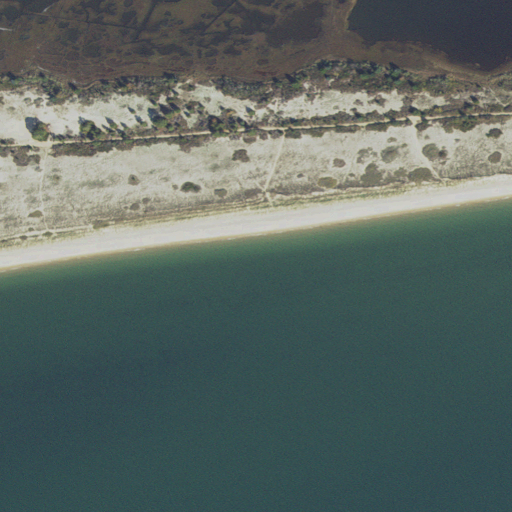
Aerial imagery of beach in Massachusetts named South Cape Beach containing open water, barren land, herbaceous wetlands, low intensity development, open development, medium intensity development, high intensity development, and woody wetlands